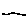
Label: line